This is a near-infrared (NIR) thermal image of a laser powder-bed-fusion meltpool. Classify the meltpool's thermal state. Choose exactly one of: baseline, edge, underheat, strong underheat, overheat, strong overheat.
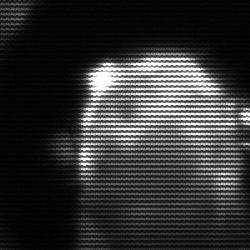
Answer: baseline